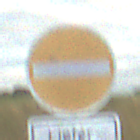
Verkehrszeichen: VerbotDerEinfahrt
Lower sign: BesondereFahrzeugeUndTransportgueter5
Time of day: SunriseSunset
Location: Outdoor (RoadRail)
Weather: PartlyCloudy
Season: NotSpecified
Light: Natural